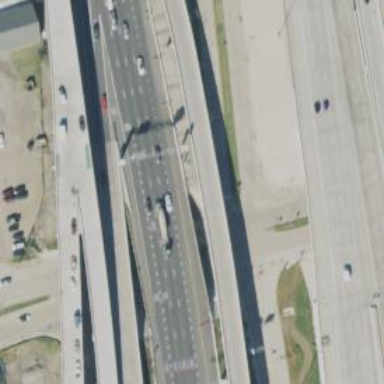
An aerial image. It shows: Motorway junction.